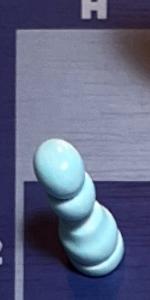
Label: Pawn_White